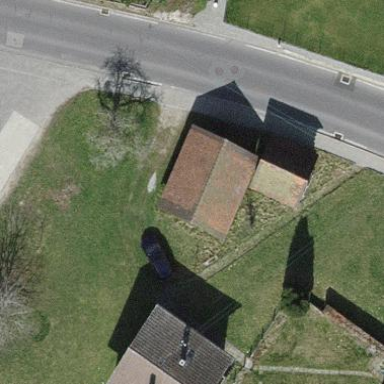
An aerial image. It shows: Garage.